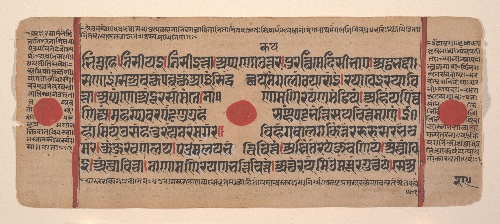
Date: 15th century
Object type: Folio
Classification: Paintings
Medium: Ink, opaque watercolor, and gold on paper
Culture: India (Gujarat)
Dimensions: 4 3/8 x 10 5/8 in. (11.1 x 27 cm)
Department: Asian Art
Credit line: Rogers Fund, 1955
Accession year: 1955
Repository: Metropolitan Museum of Art, New York, NY